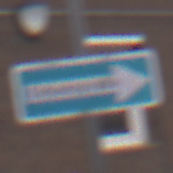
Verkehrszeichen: EinbahnstrasseRechtsweisend
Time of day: MorningAfternoon
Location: Outdoor (Urban)
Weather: Overcast
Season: NotSpecified
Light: Natural